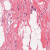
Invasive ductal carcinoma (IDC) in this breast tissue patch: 1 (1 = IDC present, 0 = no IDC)